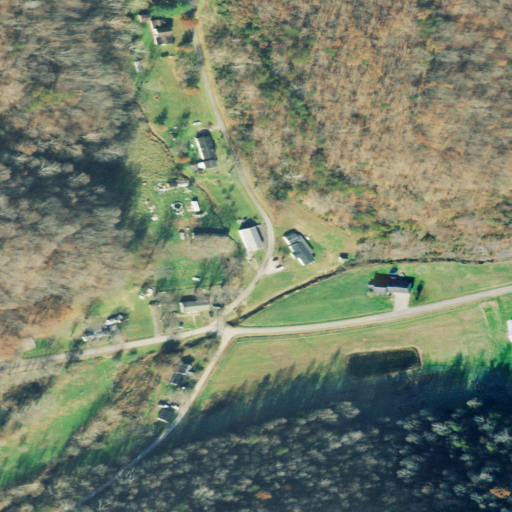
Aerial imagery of valley in Ohio named Boggs Hollow containing deciduous forest, pasture, open development, mixed forest, low intensity development, and medium intensity development